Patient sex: F
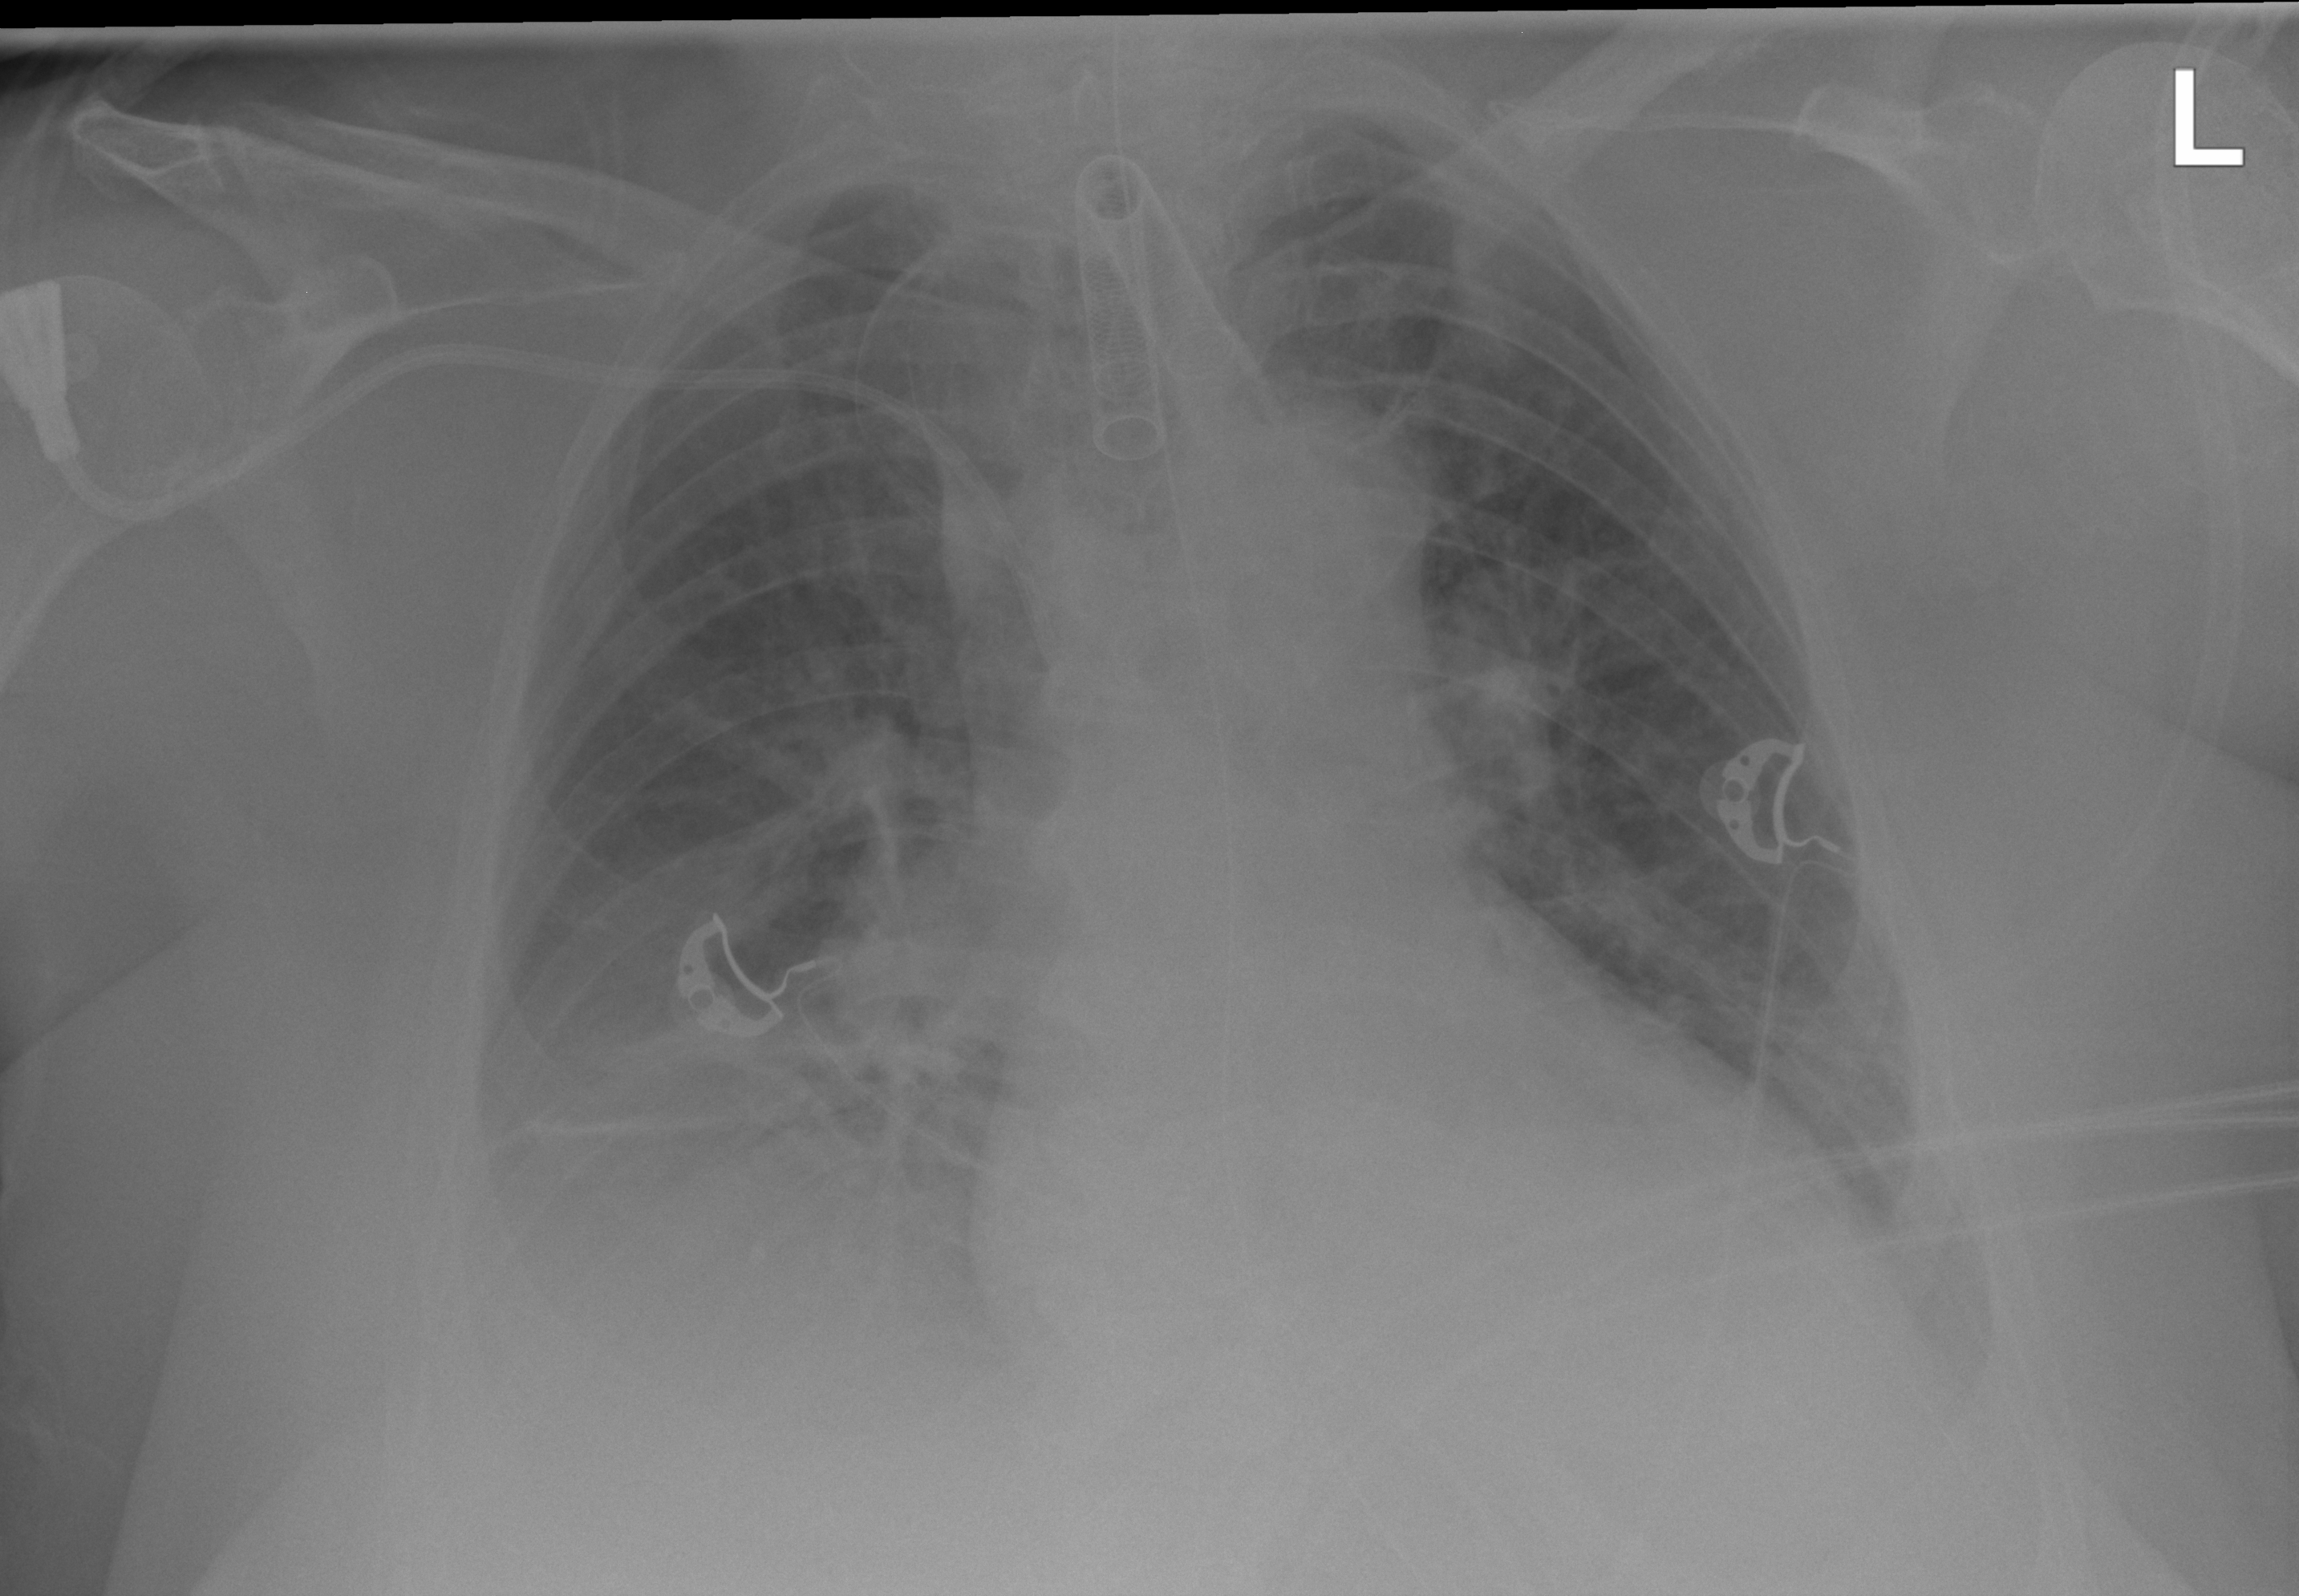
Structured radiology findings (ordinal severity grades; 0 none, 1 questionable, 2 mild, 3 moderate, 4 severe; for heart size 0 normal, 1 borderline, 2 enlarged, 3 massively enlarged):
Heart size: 2
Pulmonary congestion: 2
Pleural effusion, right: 2
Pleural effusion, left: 2
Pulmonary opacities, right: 2
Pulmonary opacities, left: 2
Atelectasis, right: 2
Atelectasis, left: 2